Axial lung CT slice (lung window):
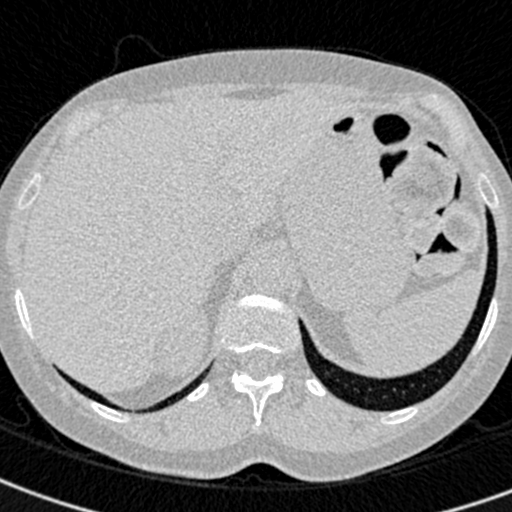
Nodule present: no